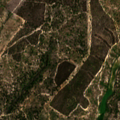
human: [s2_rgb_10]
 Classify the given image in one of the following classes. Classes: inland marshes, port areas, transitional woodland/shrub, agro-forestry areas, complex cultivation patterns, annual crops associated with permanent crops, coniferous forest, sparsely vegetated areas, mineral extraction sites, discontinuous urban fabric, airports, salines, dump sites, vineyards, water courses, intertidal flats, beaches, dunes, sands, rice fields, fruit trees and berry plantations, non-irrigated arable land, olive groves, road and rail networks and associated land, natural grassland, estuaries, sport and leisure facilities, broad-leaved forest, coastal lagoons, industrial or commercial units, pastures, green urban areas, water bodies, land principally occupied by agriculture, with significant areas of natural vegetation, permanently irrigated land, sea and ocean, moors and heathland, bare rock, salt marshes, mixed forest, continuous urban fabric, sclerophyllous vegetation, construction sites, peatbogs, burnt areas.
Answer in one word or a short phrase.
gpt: continuous urban fabric